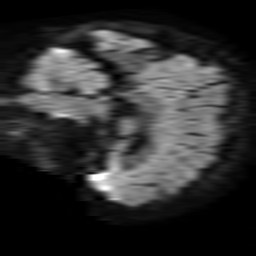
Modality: TRACE
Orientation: sagittal
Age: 45
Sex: female
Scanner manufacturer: philips
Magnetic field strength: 1.5 T
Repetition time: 3.4 s
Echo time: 0.06922 s